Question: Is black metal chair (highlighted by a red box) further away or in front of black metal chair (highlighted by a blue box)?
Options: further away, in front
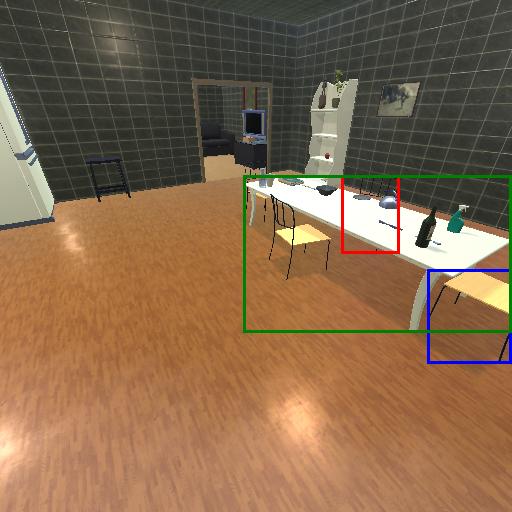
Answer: further away